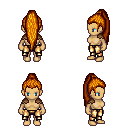
a pixel art fantasy rpg character, female body template, human, tanned skin, leather shoulder armor, gold greaves, dark blonde extra-long topknot hairstyle, four views (front, back, left, right), 2x2 character sprite sheet, small pixel art, hard edges, no anti-aliasing